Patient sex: F
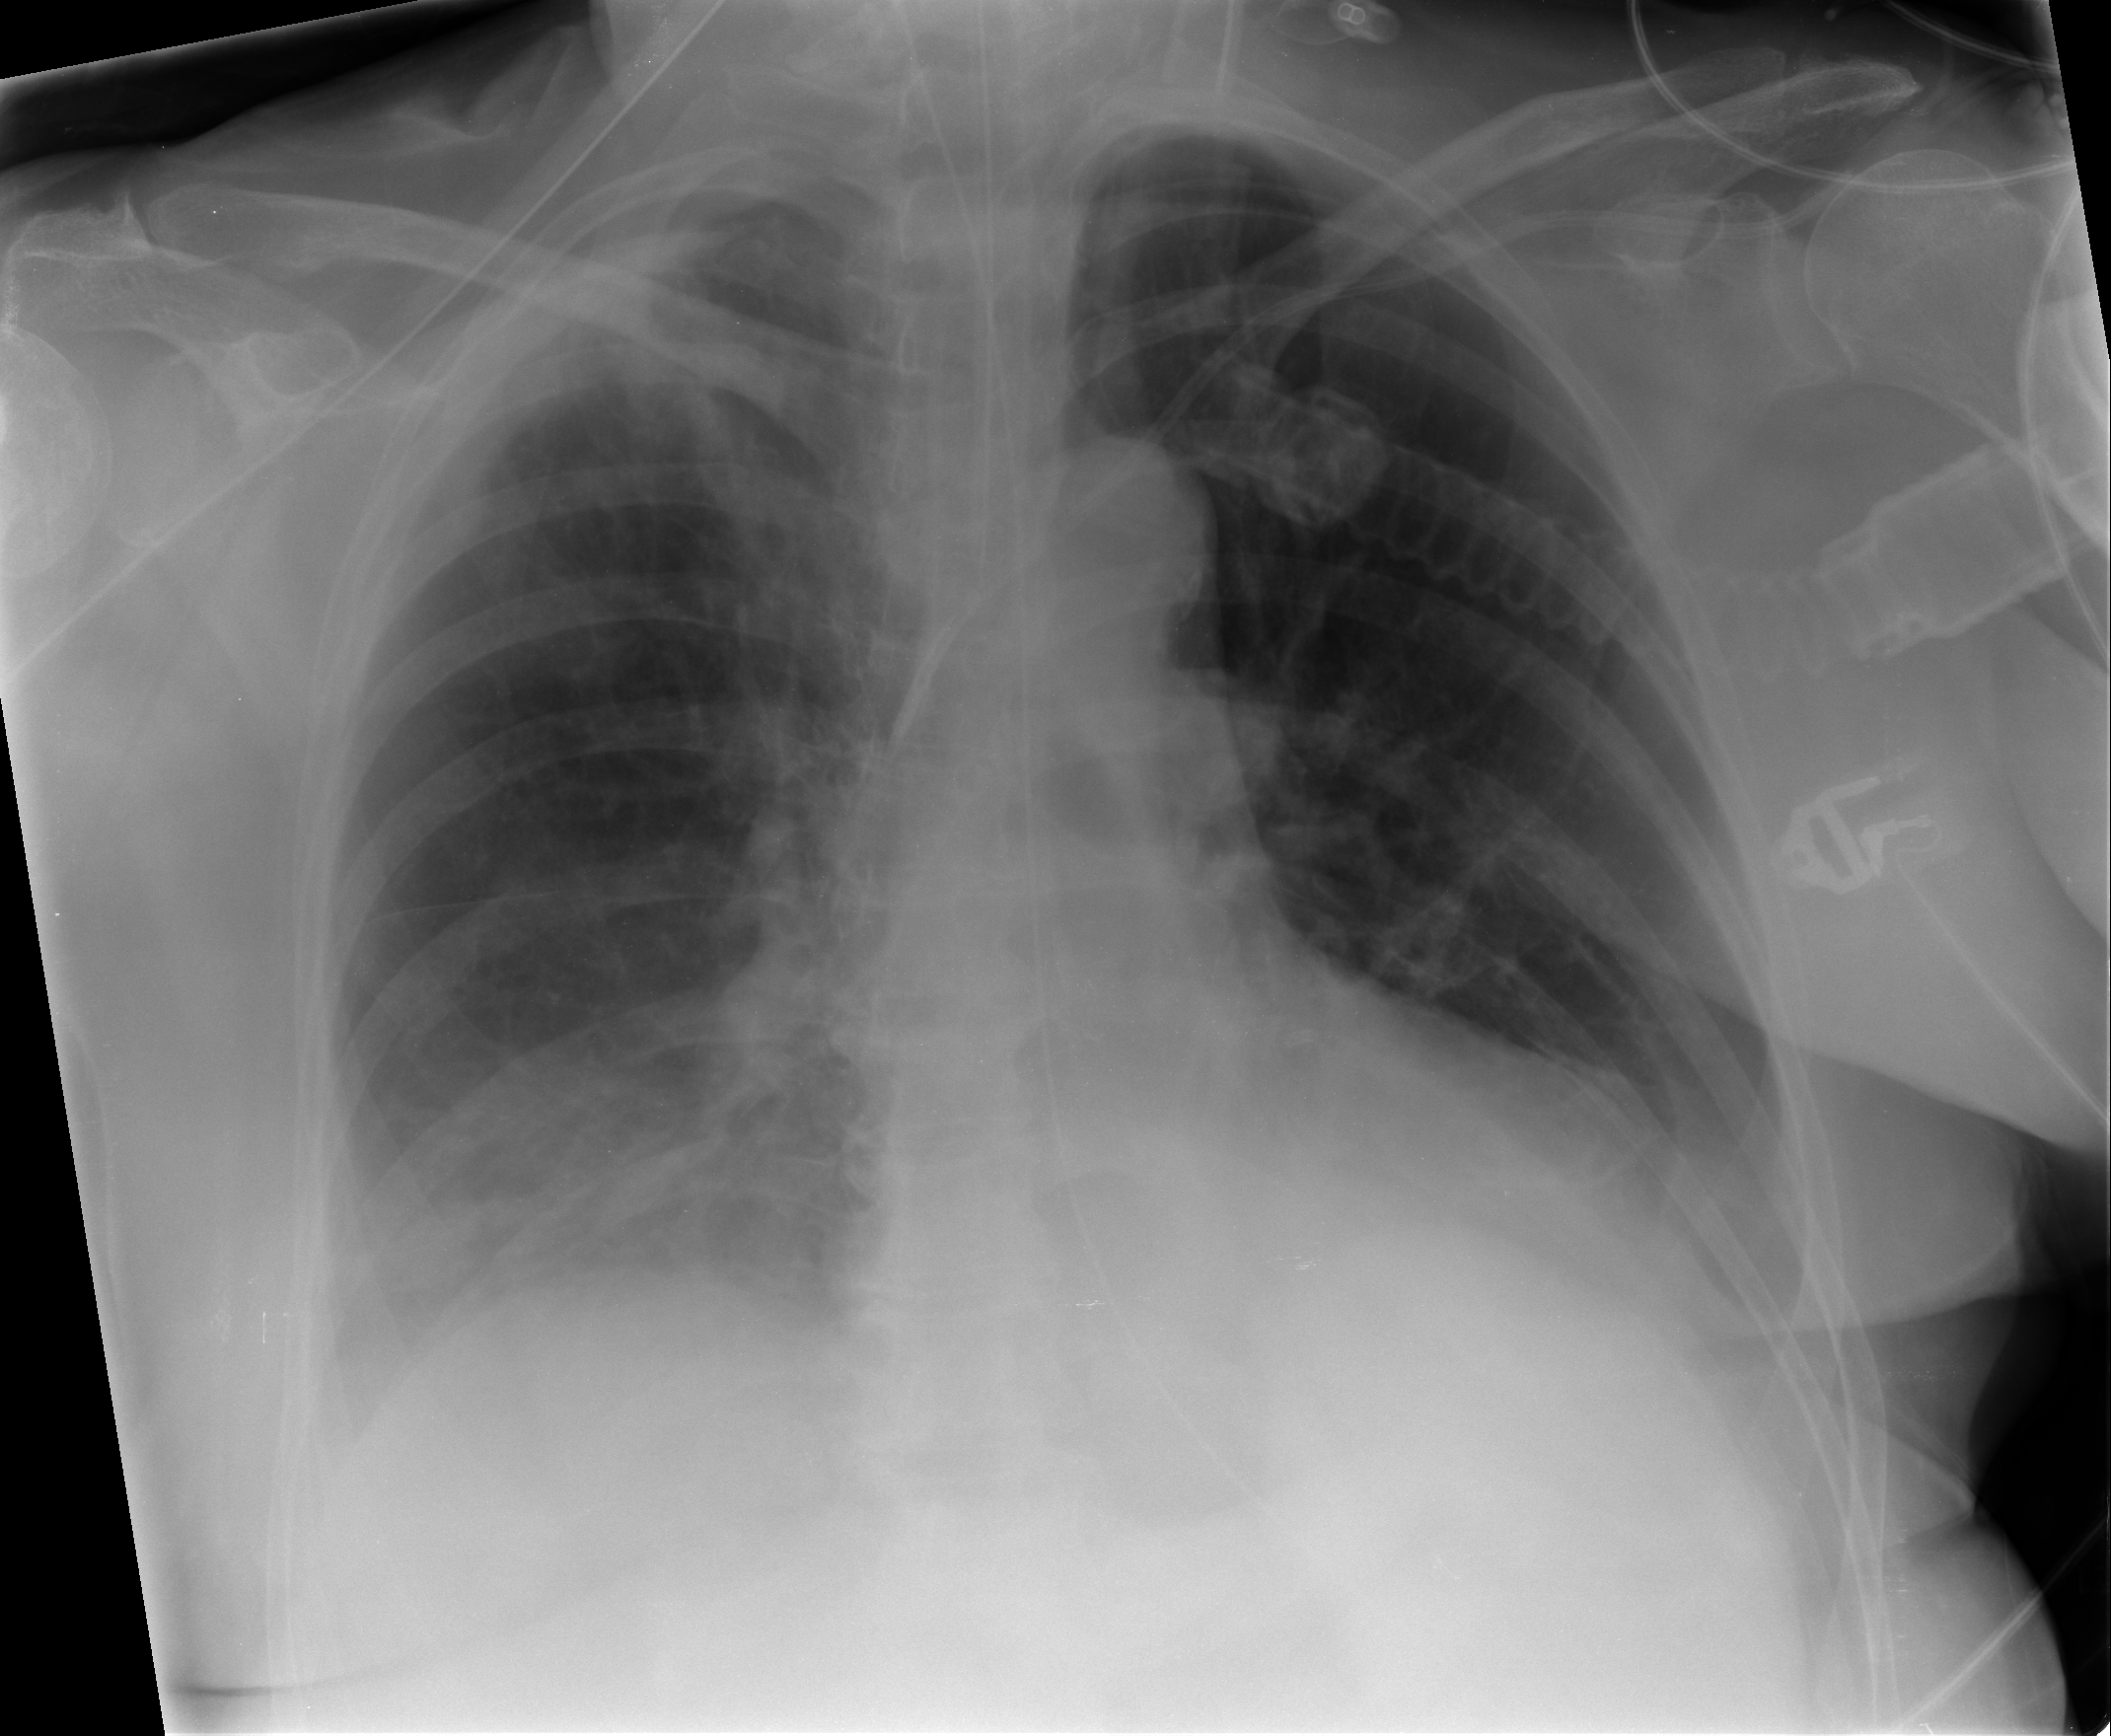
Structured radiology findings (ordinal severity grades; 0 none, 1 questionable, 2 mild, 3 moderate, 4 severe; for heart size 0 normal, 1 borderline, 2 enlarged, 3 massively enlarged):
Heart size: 0
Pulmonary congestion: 0
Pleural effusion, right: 2
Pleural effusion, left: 2
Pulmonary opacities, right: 1
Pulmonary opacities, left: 0
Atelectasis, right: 2
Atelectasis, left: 2